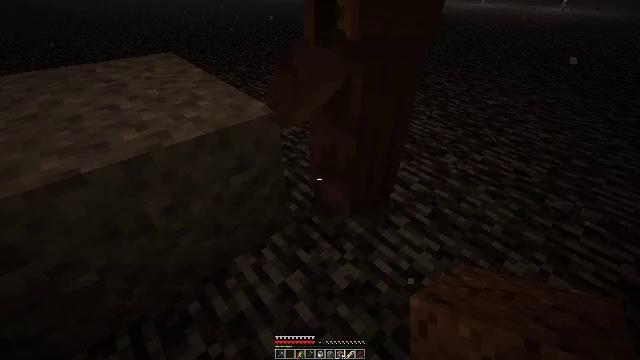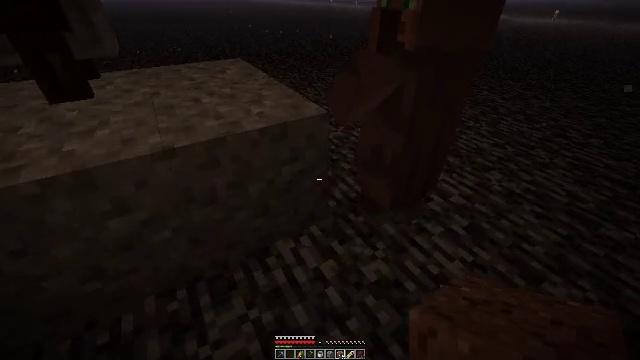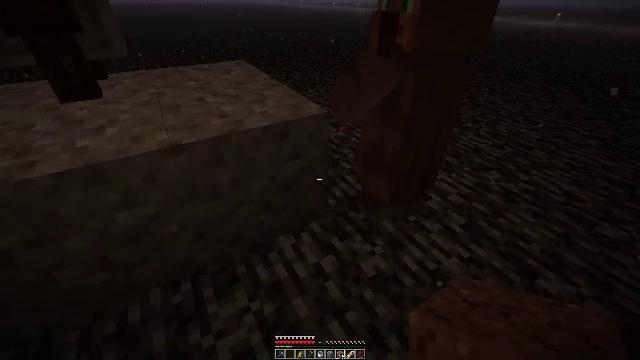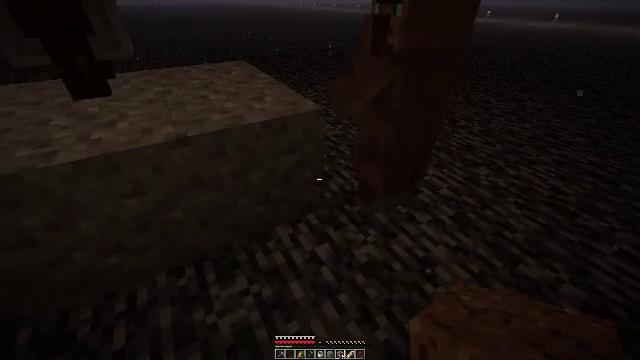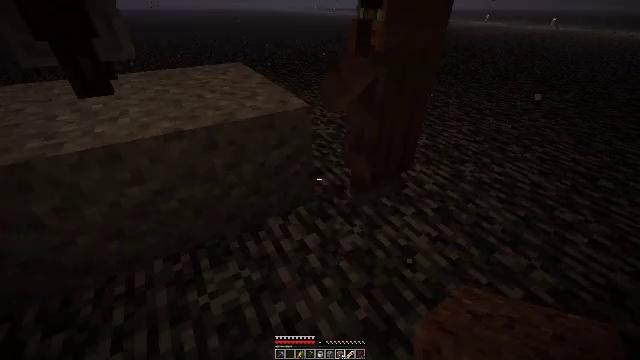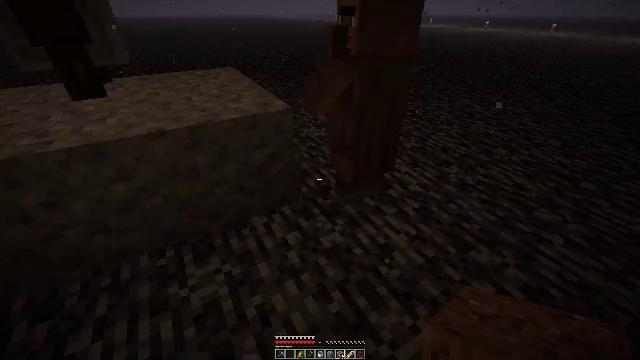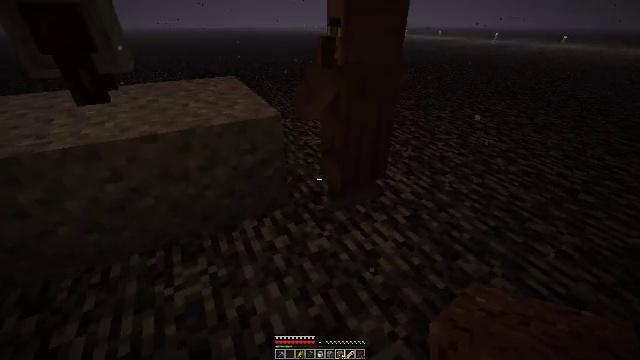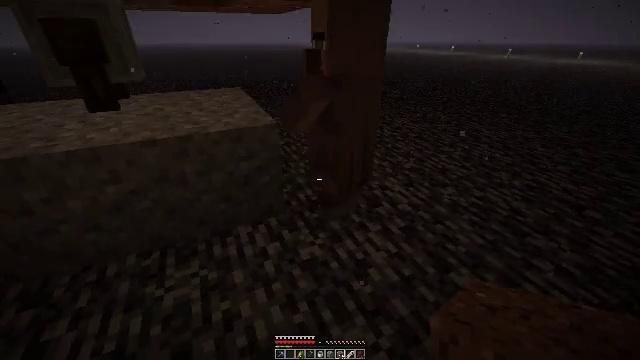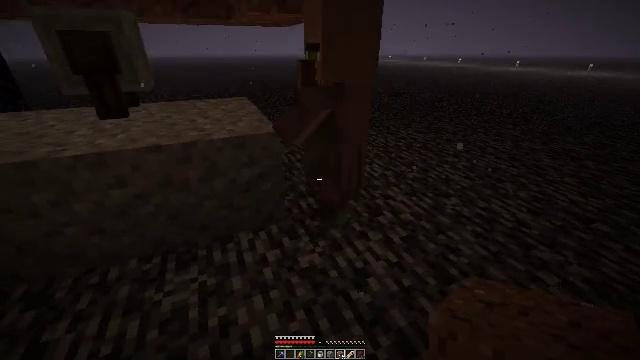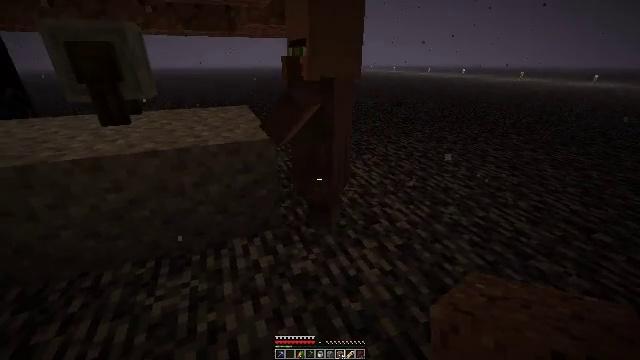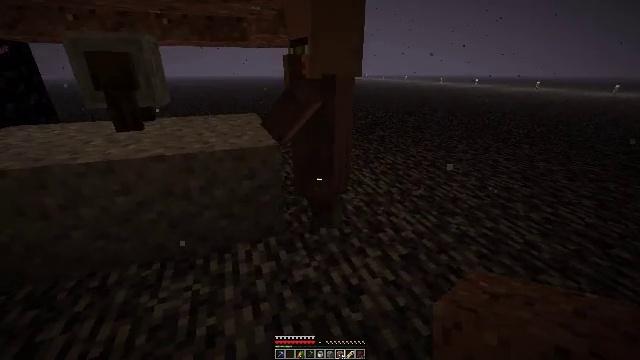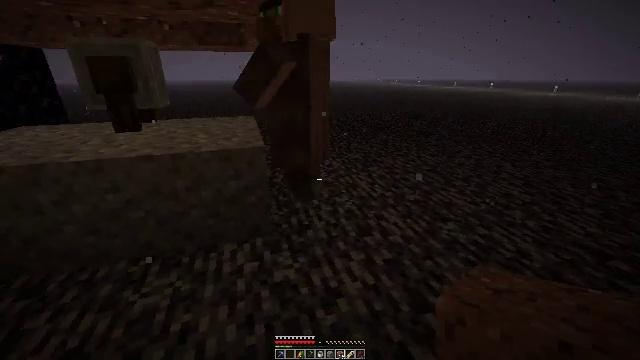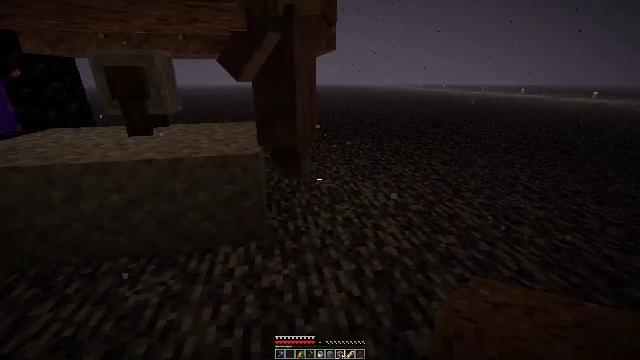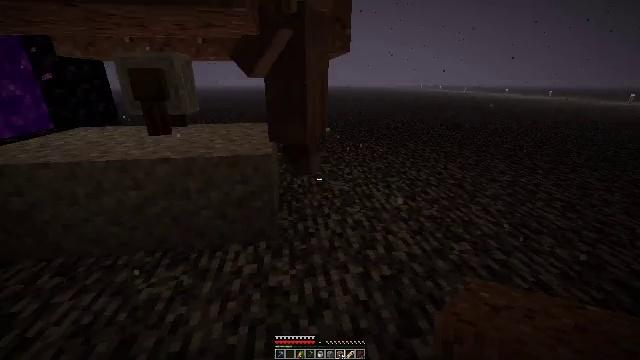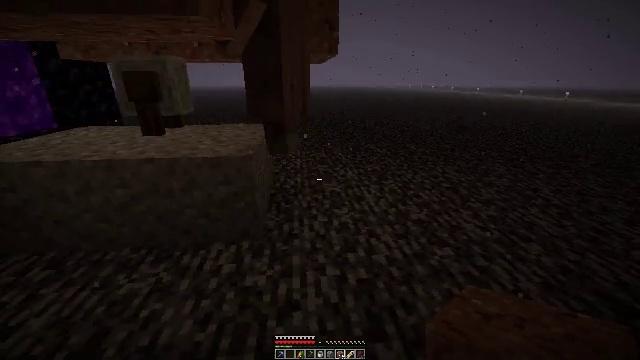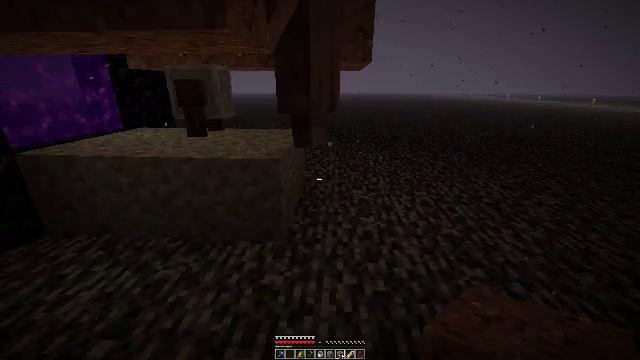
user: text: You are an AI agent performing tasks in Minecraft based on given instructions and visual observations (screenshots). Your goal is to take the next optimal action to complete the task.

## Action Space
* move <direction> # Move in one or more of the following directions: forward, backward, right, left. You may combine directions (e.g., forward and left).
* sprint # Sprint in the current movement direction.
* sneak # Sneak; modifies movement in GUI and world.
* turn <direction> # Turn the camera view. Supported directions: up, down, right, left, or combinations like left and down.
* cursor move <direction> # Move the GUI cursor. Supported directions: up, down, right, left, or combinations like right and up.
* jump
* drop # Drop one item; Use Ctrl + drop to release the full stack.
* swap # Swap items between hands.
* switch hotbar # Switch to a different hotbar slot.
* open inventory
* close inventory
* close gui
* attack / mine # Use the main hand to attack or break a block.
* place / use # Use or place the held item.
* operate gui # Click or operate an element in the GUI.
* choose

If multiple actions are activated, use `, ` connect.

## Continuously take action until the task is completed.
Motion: motion action
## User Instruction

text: Break the grindstone to collect it.
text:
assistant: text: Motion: move back, turn left and up
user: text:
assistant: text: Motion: move back and move right
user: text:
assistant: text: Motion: move back and move right
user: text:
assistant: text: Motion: move right
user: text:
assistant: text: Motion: move right, turn up
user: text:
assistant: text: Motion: move right, turn left and up
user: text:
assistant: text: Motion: turn left and up
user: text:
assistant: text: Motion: turn left and up
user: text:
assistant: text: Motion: move right, turn left and up
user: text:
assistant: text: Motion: move right, turn left and up
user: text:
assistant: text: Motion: move right, turn left
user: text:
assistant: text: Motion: move right, turn left and up
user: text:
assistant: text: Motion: move right, turn left
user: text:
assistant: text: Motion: move right, turn left
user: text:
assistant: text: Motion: move right, turn left and up
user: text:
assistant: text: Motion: move right, turn left and up
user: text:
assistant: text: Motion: move right, turn left and up
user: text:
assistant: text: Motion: move right, turn left and up
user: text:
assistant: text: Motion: move right, turn up
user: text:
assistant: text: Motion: turn right and up
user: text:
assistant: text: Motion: turn right and up
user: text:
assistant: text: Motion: no_op
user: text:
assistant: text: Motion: no_op
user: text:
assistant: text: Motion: no_op
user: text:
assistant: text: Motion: turn left
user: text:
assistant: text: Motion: turn left and down
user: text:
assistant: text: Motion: turn left, use / place
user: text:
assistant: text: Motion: use / place
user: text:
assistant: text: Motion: use / place
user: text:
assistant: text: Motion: use / place